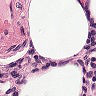
Metastatic tissue present: no